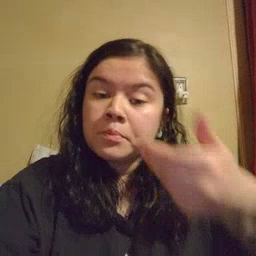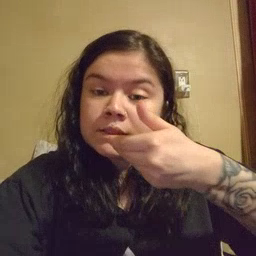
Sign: pizza